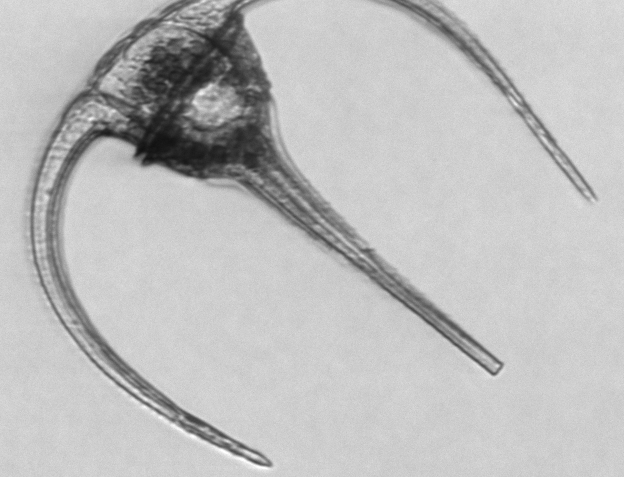
Label: Tripos